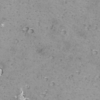
Label: not_dusty